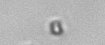
Label: nanoplankton_mix